Interaction volume radius: 10 \u00c5
Interaction volume height: 15 \u00c5
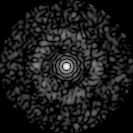
Disorder parameter: 0.8407